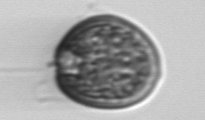
Label: Prorocentrum